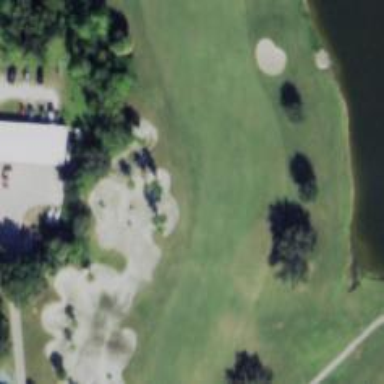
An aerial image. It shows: Golf hole.